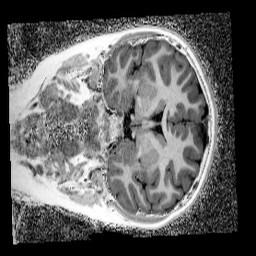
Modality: UNIT1_denoised
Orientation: coronal
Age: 9
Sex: female
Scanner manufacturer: siemens
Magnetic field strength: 3 T
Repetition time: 4 s
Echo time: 0.00299 s